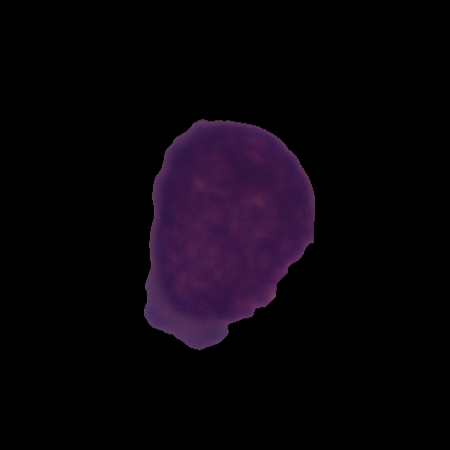
Label: healthy